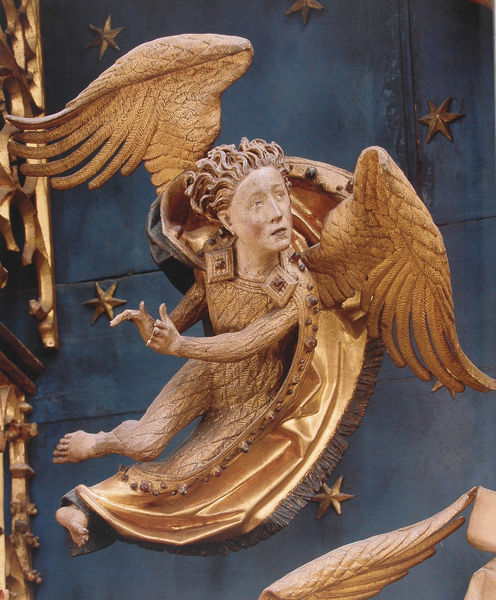
Titel: Hochaltar, schwebender Engel
Standort: Rothenburg ob der Tauber
Institution: St. Jakob
Schlagwörter: blau, feder, flügel, hand, himmel, kopf, nackt, umhang, holz, kleid, mund, nase, tür, ornament, arm, arme, augen, federn, gesicht, inkarnat, stein, kirche, gold, haare, gotik, locken, fliegen, engel, skulptur, statue, füße, luft, detail, plastik, bemalt, stern, barfuß, sterne, beten, rüstung, altar, schnitzerei, pforte, federkleid, mittelalter, schwingen, maßwerk, fialen, fiale, fitische